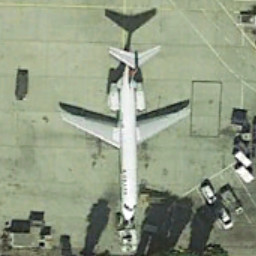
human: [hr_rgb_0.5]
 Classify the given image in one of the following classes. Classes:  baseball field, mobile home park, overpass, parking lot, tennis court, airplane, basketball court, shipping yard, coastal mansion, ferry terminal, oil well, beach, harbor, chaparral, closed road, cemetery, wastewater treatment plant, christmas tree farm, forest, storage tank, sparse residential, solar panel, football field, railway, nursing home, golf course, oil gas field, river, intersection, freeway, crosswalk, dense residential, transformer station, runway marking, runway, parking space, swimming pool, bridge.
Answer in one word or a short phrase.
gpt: airplane